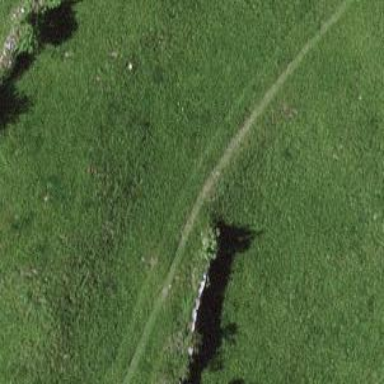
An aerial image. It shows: Dry stone wall barrier.